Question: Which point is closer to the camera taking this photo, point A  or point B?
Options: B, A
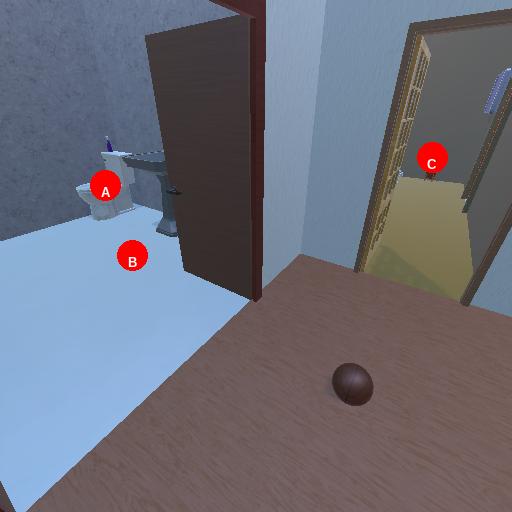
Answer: B